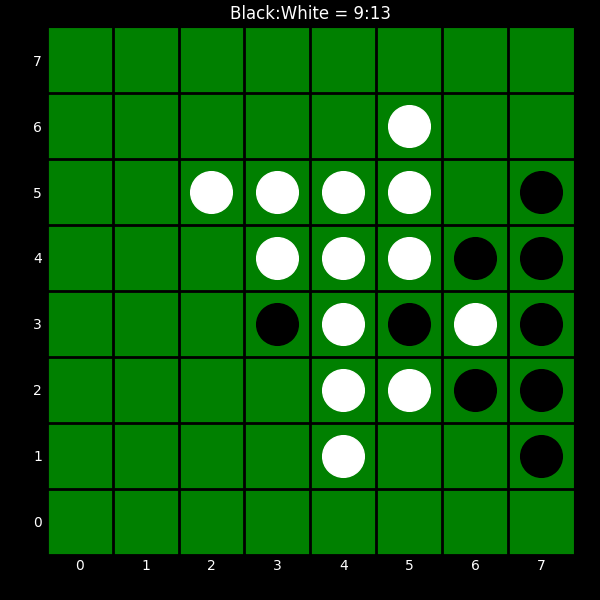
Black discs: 9
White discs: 13